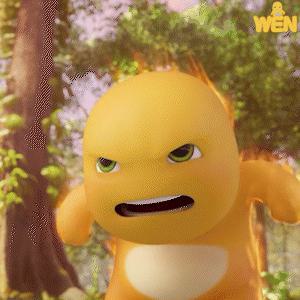
Label: nailong